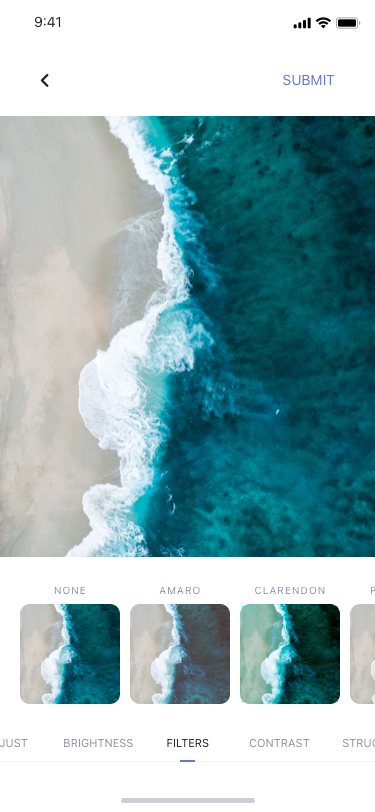
Text in this UI design:
STRUCTURE
CONTRAST
FILTERS
BRIGHTNESS
Amaro
Clarendon
Perperua